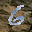
Label: 6